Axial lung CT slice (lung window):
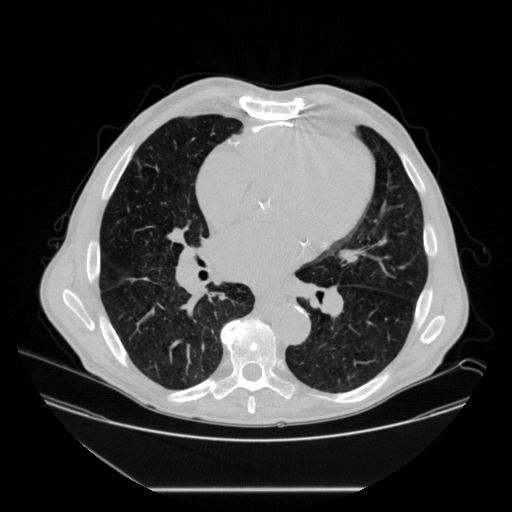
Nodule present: no